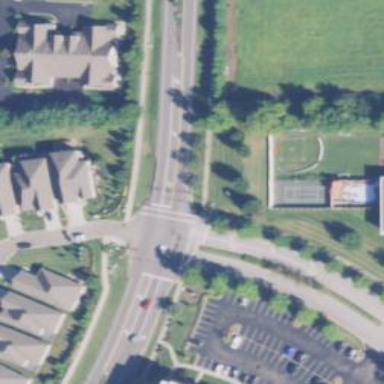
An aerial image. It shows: Marked road crossing.